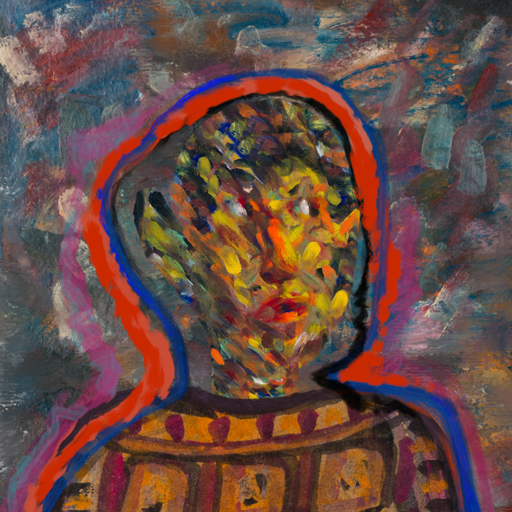
Background: Boggyland, Head And Neck Side: An_Impression, Face Side: An_Impression, Bust: Doll, Hair Side: Experience, Head Accessory: Blank, Second Necklace: Blank, Necklace: Blank, Baby: Blank